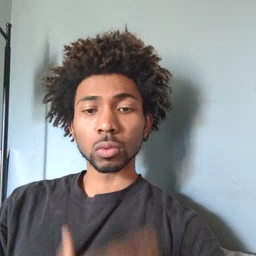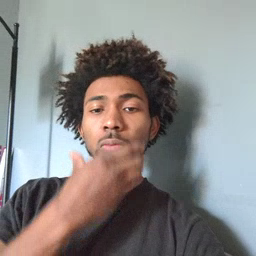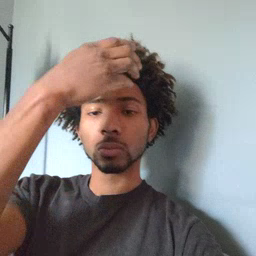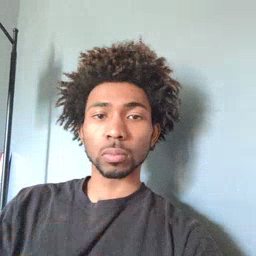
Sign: giraffe